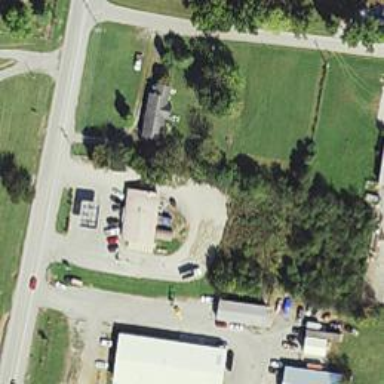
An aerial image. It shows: Convenience shop.